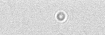
Label: camera_spot